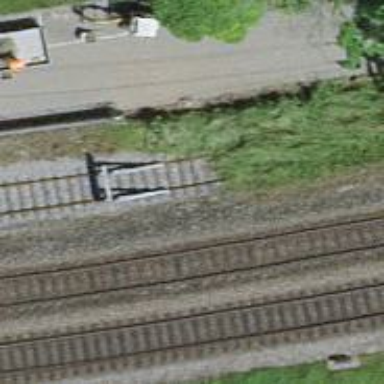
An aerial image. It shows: Railway buffer stop.